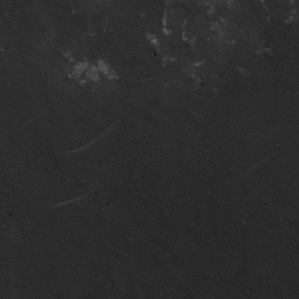
Label: non_frost